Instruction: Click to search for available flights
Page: home
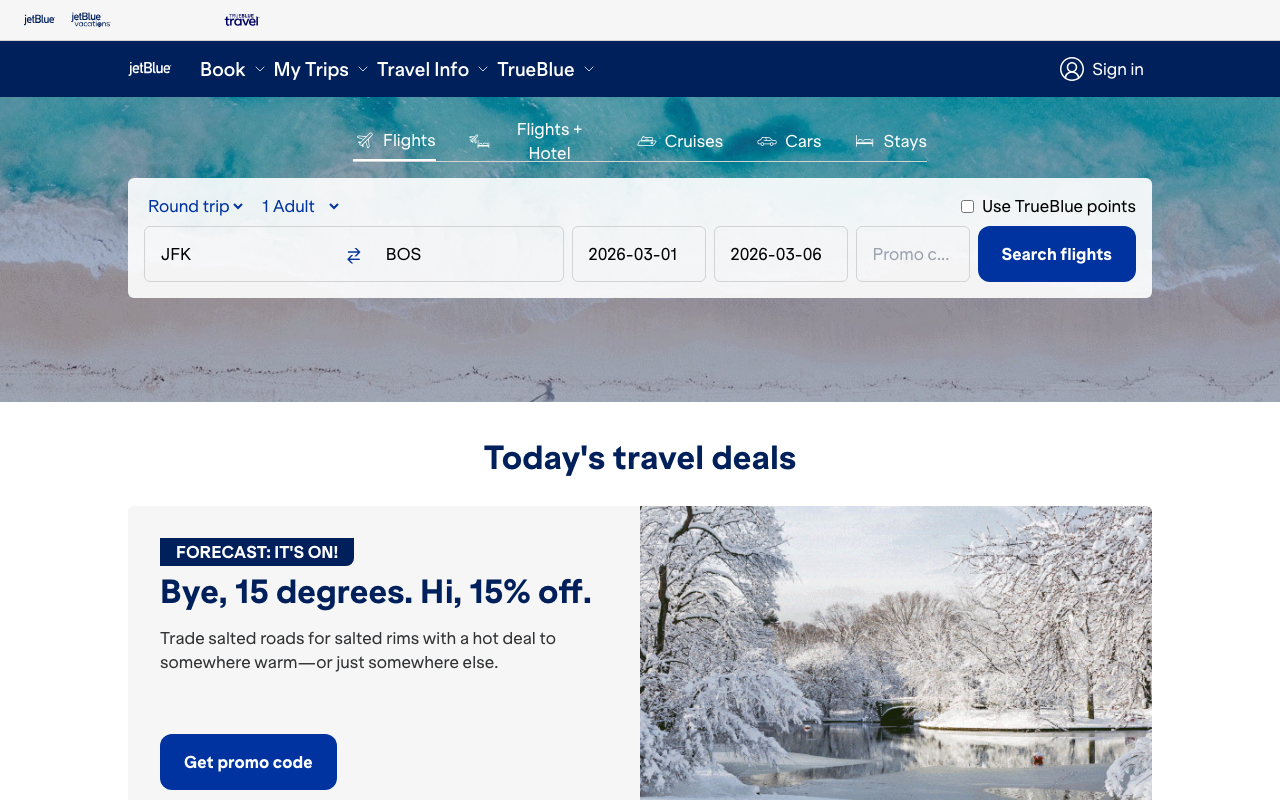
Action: click